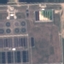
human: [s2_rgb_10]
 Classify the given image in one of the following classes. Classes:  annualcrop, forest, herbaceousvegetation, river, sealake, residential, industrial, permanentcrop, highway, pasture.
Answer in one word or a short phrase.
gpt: Industrial